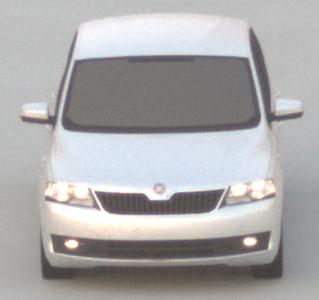
Make: Skoda
Model: Rapid
Detailed model: Rapid 1.2 Active Limousine
Model produced from: 2012/10
Model produced until: 2015/04
Doors: 5
Color: white
Road condition: dry road
Daytime: dawn
Contrast: low contrast